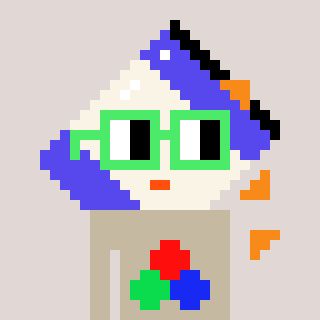
a pixel art character with square light green glasses, a chips-shaped head and a bege-colored body on a warm background